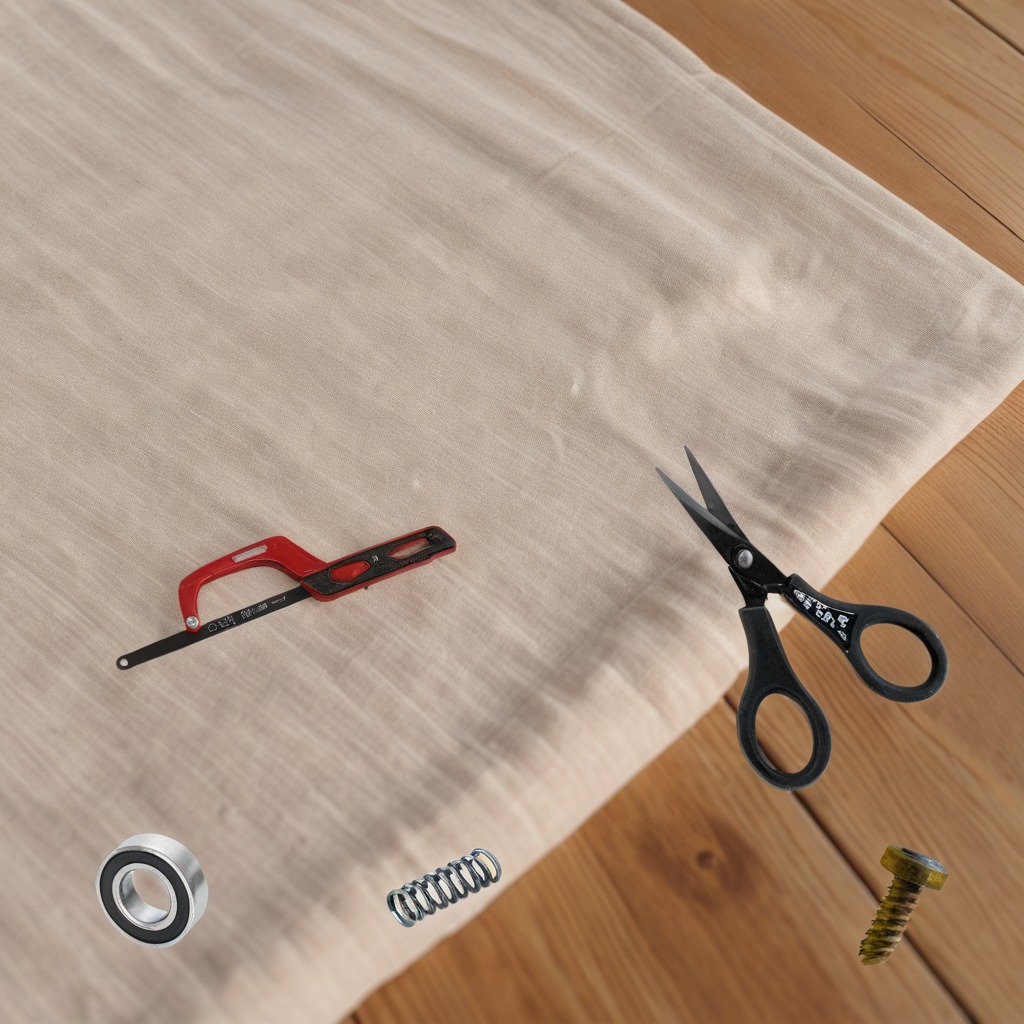
A metal ball bearing, a metal machine screw, a coiled metal spring, a handheld metal saw, and a pair of scissors are lying on a wooden table in an outdoor workshop during daytime bright natural light soft shadows worn but beneath the cloth.